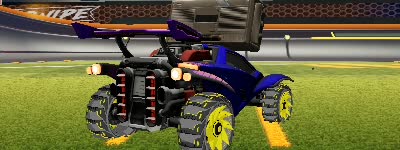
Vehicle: octane